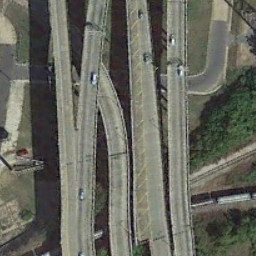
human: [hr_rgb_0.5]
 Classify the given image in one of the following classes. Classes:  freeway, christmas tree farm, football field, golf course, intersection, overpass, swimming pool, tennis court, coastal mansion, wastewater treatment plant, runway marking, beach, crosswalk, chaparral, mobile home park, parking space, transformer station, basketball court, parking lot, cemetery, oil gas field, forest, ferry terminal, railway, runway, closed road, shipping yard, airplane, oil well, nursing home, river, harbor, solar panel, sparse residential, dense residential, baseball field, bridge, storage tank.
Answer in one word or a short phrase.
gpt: overpass